Aerial crown-view tile of a tropical tree (Barro Colorado Island, Panama), acquired 20250512:
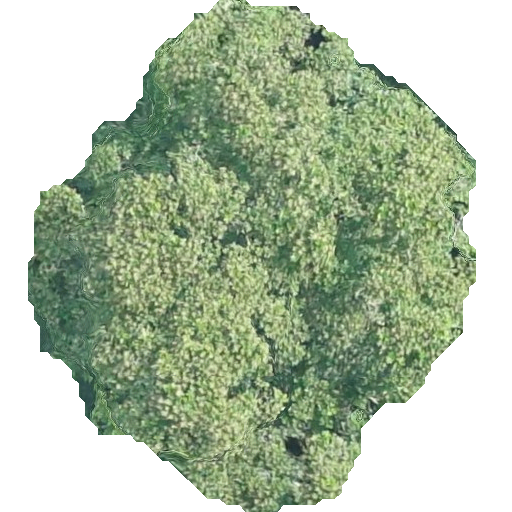
Species: Anacardium excelsum
GBIF accepted scientific name: Anacardium excelsum
Crown area: 231.257 m²